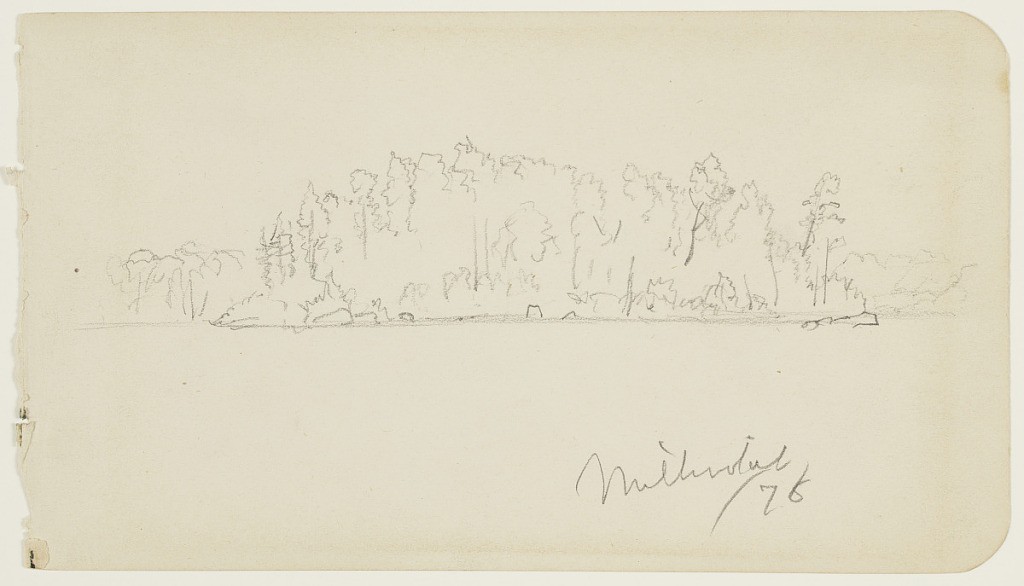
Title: Wooded Island, Lake Millinocket, Maine
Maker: Frederic Edwin Church, American, 1826–1900
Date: September - October 1878
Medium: Graphite on white wove paper
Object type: drawing
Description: Landscape sketch showing a view of a heavily wooded island on Lake Millinocket in Maine. Viewed from a nearby shore or the surface of the lake itself, the trees on the island form a dense mass of vegetation that comprises the center of the composition in the middle distance. At left and right, the distant opposite shoreline--also heavily wooded--is visible beyond the island. Surface of lake comprises foreground.